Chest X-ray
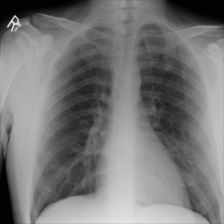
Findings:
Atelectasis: negative
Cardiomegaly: negative
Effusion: negative
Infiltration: negative
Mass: negative
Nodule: negative
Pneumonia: negative
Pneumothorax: negative
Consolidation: negative
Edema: negative
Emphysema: negative
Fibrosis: negative
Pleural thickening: negative
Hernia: negative